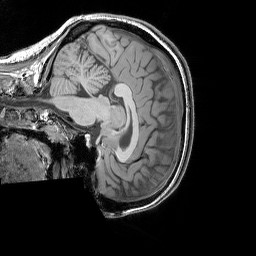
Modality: T1w
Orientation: sagittal
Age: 19
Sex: female
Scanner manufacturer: siemens
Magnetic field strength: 3 T
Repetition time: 1.9 s
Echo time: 0.00444 s